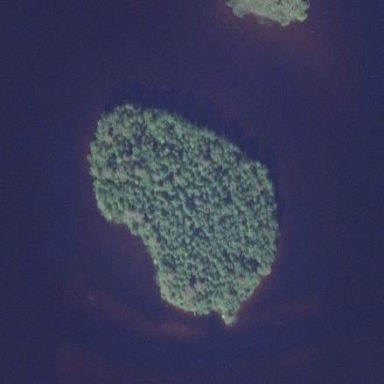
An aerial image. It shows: Island covered with woodland.